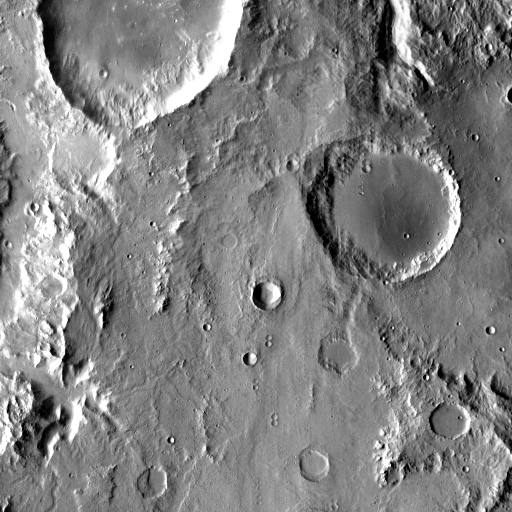
Crater classes present: Background, Other, Buried